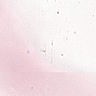
Metastatic tissue present: no